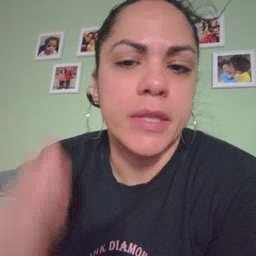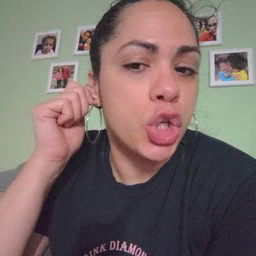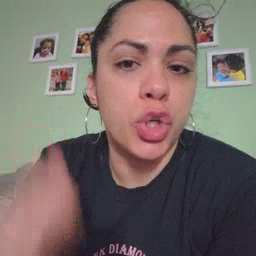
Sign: ear